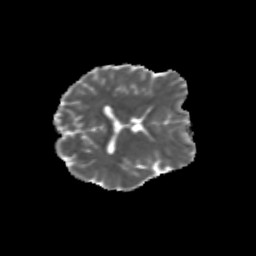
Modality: MD
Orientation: axial
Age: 21
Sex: male
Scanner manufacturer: siemens
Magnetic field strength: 3 T
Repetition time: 3.5 s
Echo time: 0.113 s